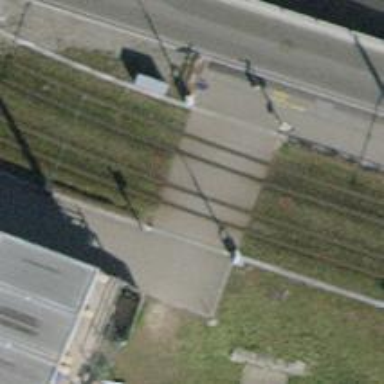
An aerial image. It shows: Crossing on asphalt path.